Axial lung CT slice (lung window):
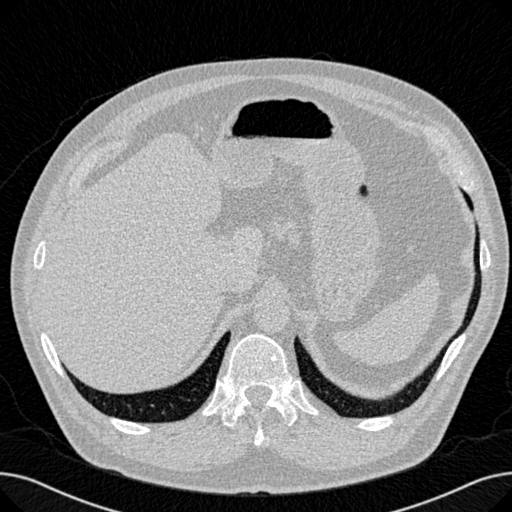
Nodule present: no